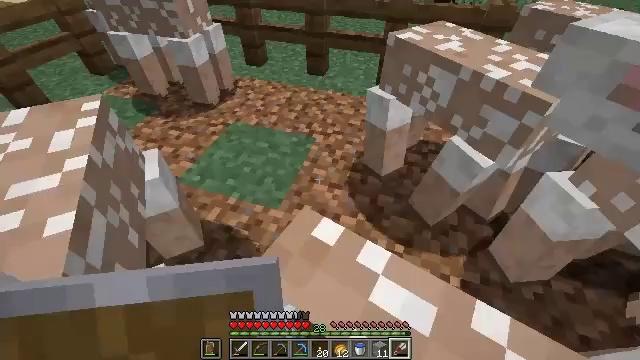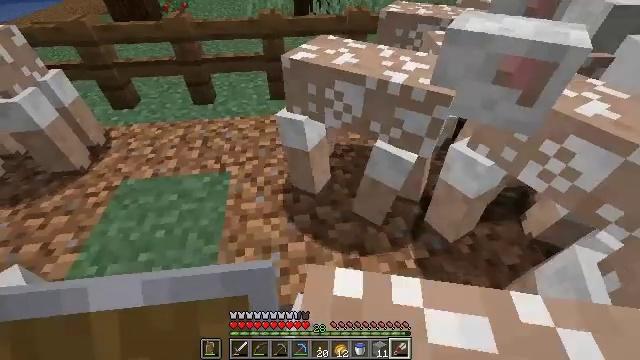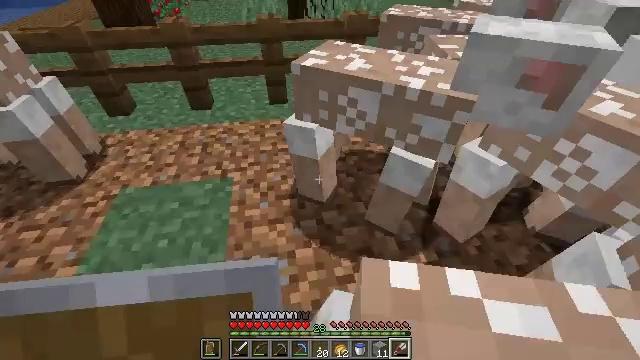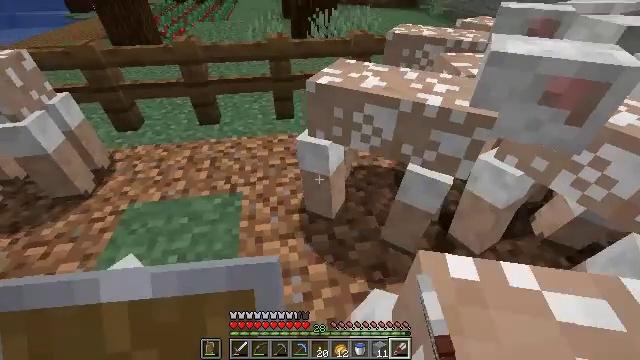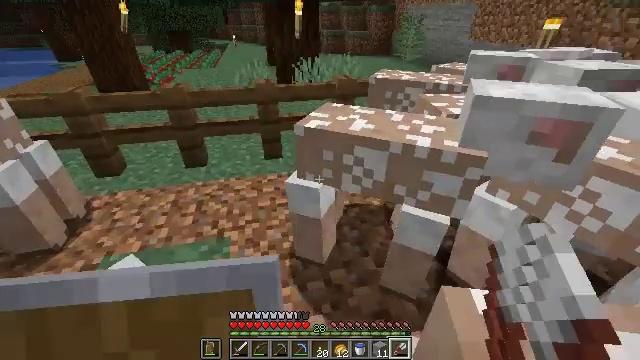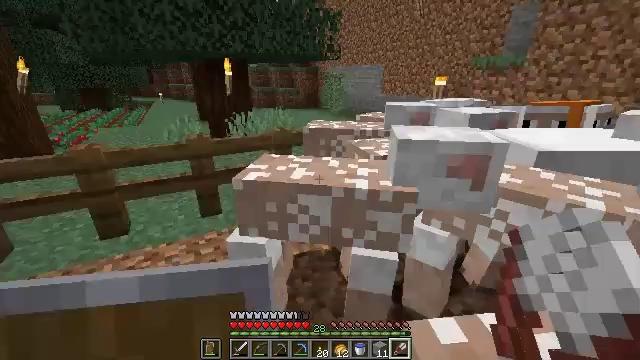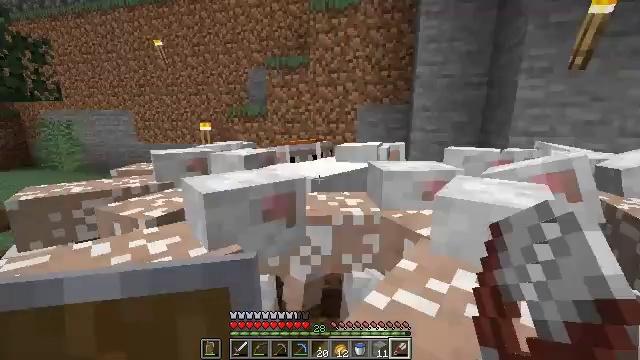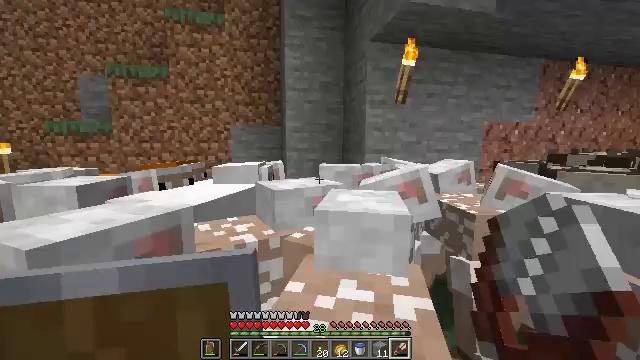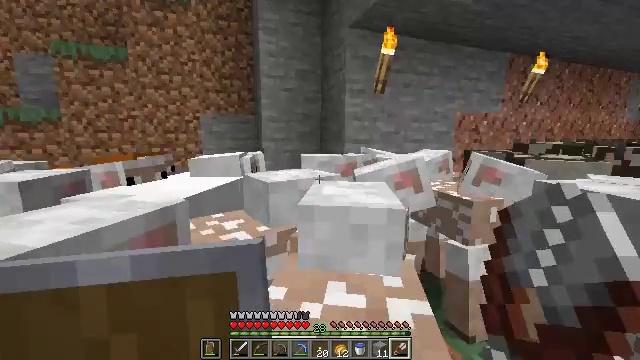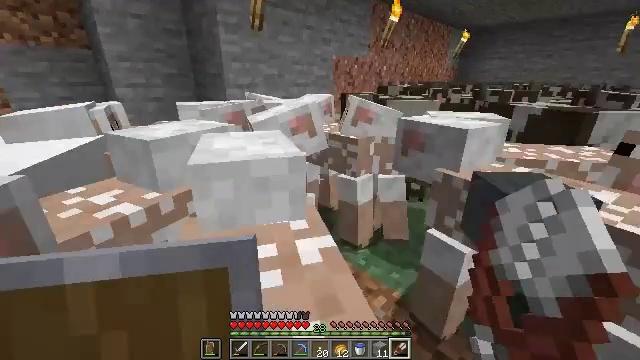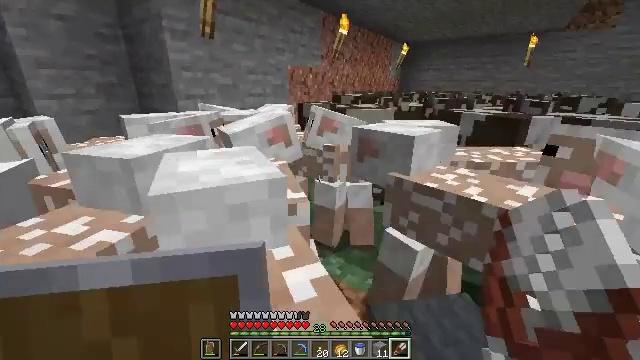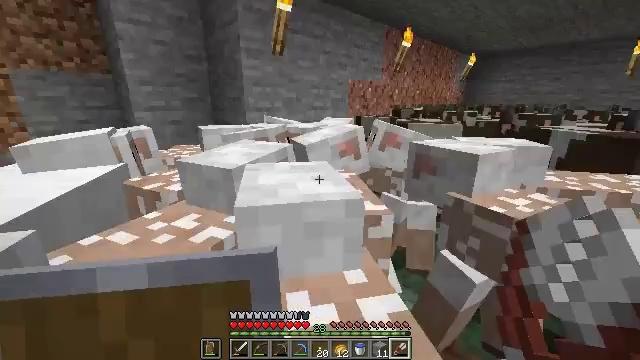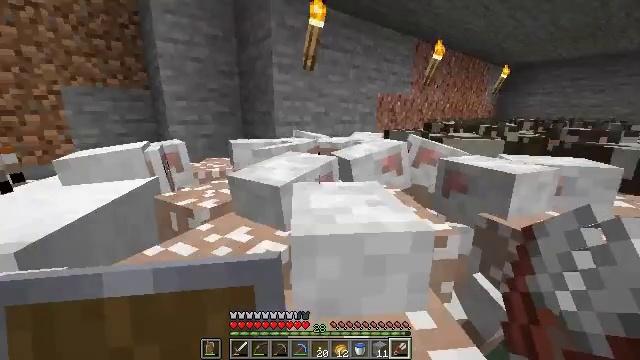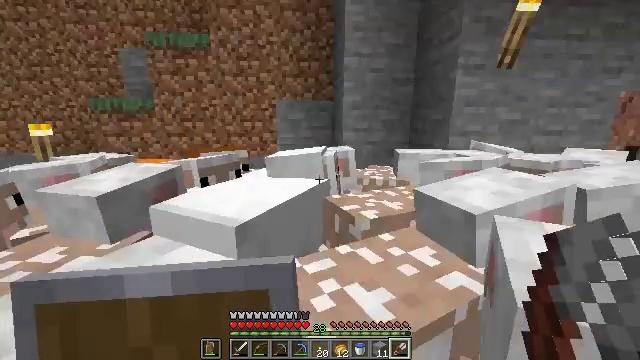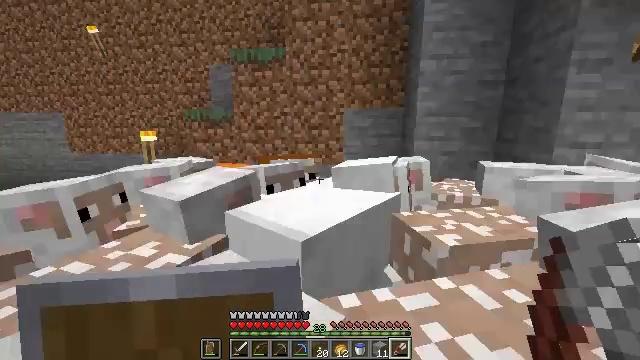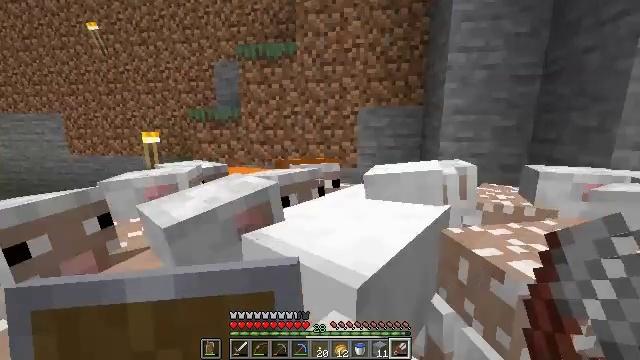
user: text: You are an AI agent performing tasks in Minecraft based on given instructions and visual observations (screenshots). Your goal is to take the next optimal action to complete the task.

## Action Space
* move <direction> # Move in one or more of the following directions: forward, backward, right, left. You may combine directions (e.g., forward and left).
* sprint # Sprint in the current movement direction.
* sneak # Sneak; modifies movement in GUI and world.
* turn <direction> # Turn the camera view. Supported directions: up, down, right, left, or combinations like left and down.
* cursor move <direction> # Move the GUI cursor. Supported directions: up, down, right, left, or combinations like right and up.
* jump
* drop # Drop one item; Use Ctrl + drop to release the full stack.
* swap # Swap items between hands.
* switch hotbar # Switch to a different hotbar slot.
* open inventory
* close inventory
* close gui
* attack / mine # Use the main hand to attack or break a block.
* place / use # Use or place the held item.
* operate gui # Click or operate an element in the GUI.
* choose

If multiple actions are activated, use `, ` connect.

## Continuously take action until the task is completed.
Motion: motion action
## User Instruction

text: Gather wheat by left-clicking on it.
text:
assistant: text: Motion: turn right and up, use / place
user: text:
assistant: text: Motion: turn right
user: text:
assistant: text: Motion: turn up
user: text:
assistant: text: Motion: move forward, turn right and up
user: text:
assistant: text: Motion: move forward, turn right and up
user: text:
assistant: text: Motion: move forward, turn right and up
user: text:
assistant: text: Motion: move forward, turn right and up
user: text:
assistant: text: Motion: move forward and move left, turn right and down
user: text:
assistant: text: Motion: move forward and move left, turn right and down
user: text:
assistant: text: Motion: move left, turn right and up
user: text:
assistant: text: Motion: move forward and move left, turn left and up
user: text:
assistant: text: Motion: move forward and move left, turn left and up
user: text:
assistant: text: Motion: move forward and move left, turn left and up
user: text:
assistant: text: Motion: move forward and move left, turn left and up
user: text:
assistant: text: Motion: move forward and move left
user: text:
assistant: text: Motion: move forward, turn down
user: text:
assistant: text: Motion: move forward, turn left and down
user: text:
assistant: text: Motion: move forward, turn left and down
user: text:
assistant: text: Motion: move forward, turn left and down
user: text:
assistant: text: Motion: move forward
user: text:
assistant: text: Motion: move forward, use / place
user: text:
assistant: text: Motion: move forward, turn right and down, use / place
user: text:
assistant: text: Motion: move forward, use / place
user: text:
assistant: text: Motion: turn right and down, use / place
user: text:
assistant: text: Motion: turn left and down, use / place
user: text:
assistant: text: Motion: turn left, use / place
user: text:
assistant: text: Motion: turn left, use / place
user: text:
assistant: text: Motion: turn left, use / place
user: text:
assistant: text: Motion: turn left, use / place
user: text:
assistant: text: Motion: use / place